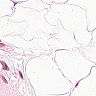
Metastatic tissue present: no